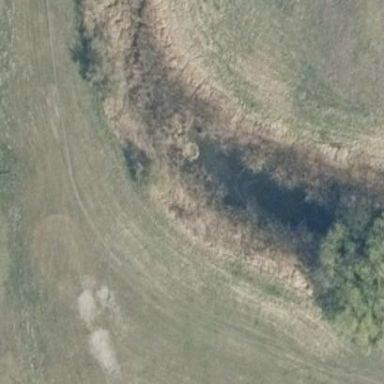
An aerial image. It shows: Reedbed in wetland area.